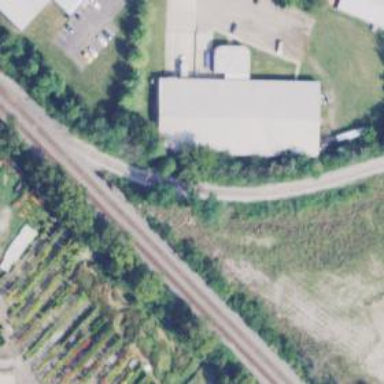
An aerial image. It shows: Rail spur service.